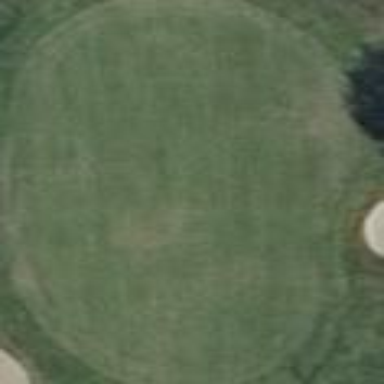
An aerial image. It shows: Golf green.